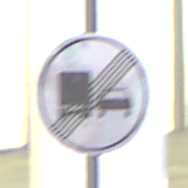
Verkehrszeichen: EndeUeberholverbotKraftfahrzeuge
Umgebung: Outdoor, Urban
Tageszeit: Night
Wetter: PartlyCloudy
Licht: Artificial
Jahreszeit: NotSpecified
Kontrast: HighContrast